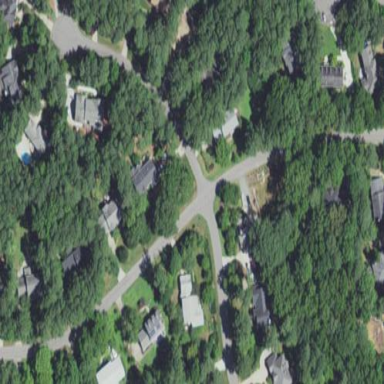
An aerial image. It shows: Asphalt surface in residential road area.